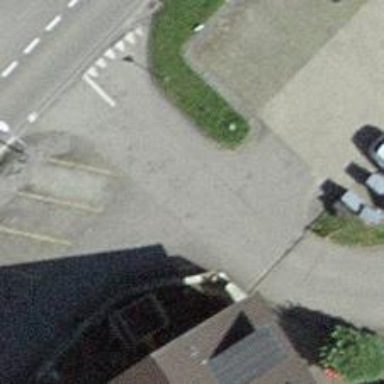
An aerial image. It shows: Asphalt parking aisle road for service vehicles.